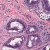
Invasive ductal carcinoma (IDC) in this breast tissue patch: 0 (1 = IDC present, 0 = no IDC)